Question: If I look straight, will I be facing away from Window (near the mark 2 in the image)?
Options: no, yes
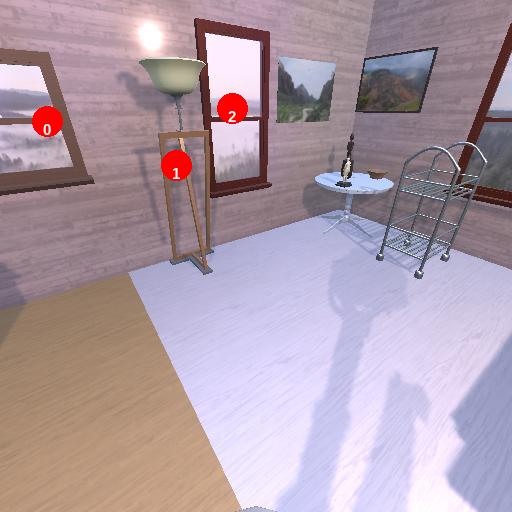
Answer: no